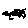
Label: zigzag